Question: As you can see from my image, the status bar is displaying on top of my table view and i don't understand what i have done wrong for this to happen. i am sure that it will be a simple fix and i'm just missing it.
Any help will be much appreciated, Thanks!

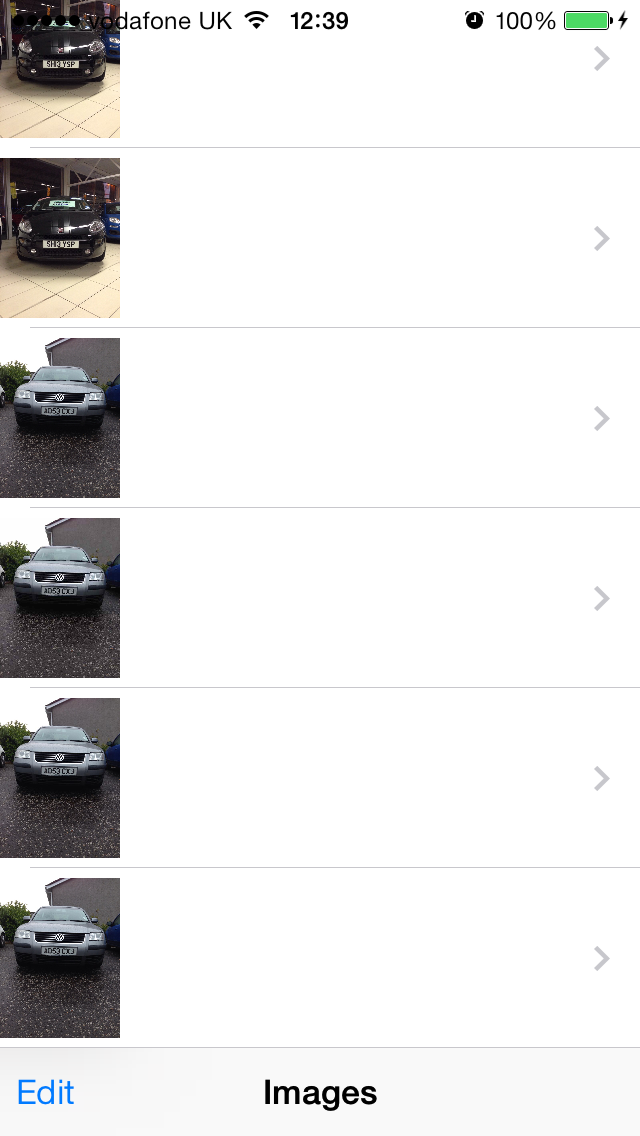
Answer: you can avoid this problem by writing below code in ViewDidLoad method...
'''
float SystemVersion=[[[UIDevice currentDevice] systemVersion] floatValue];
if(SystemVersion<7.0f)
{
//Currently your app is running in IOS6 or older version. So you need not to do anything.
}
else
{
// Currently your app is running in IOS7. Do the following.
CGRect TempRect;
for(UIView *sub in [[self view] subviews])
{
TempRect=[sub frame];
TempRect.origin.y+=20.0f; //Height of status bar
[sub setFrame:TempRect];
}
}
'''
let me know it is working or not my friend!!!
Happy Coding!!!!